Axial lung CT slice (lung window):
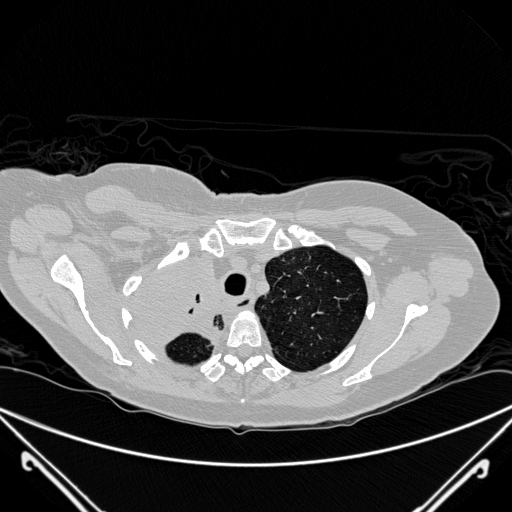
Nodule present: no